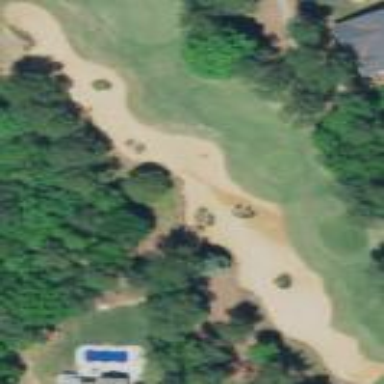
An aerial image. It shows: Sandy area is golf bunker.